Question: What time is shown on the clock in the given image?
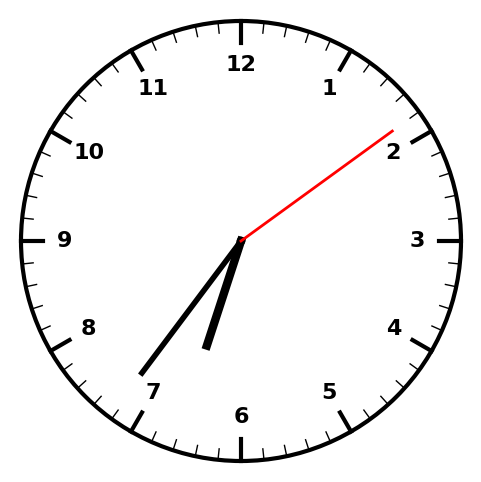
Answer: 06:36:09